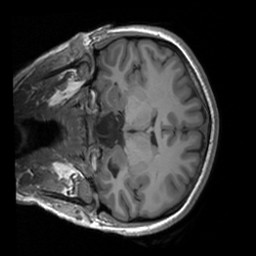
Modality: T1w
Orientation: coronal
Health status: healthy
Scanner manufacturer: siemens
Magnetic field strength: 3 T
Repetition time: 1.9 s
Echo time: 0.00226 s